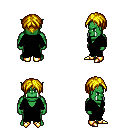
a pixel art fantasy rpg character, male body template, orc, green skin, black robe, teal pants, blonde parted hairstyle, gold boots, four views (front, back, left, right), 2x2 character sprite sheet, small pixel art, hard edges, no anti-aliasing